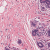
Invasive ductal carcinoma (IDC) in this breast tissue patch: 0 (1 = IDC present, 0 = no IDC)